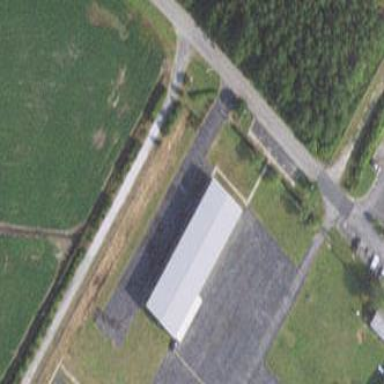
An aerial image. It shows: Hangar building at airport.